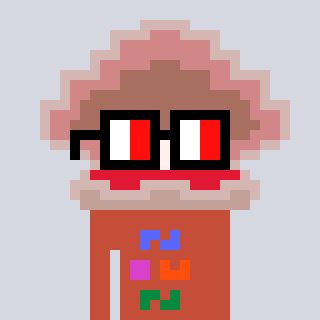
a pixel art character with square glasses with black frames and red eyes, a oyster-shaped head and a rust-colored body on a cool background